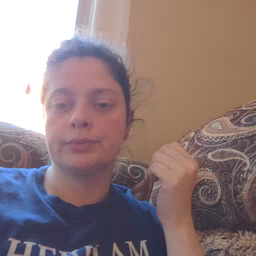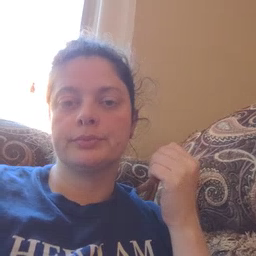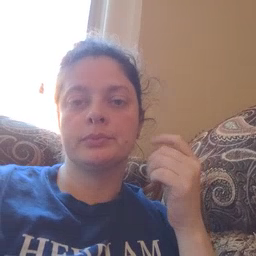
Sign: goose